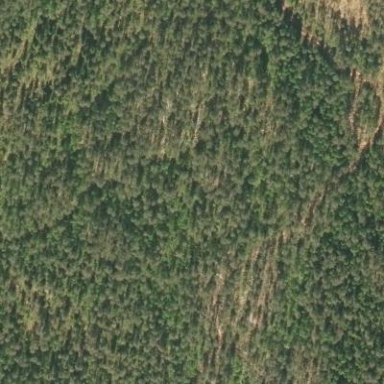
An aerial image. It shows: Woodland with needle-leaved trees.